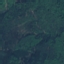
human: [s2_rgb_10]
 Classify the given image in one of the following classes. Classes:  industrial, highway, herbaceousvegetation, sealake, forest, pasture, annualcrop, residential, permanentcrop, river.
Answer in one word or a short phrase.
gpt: Forest